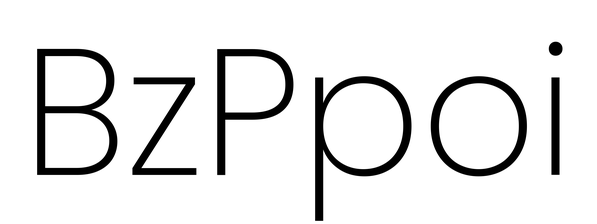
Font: Poppins-ExtraLight